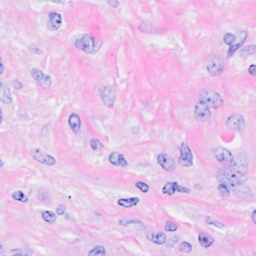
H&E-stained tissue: Breast